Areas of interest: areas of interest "Basketball Arena"
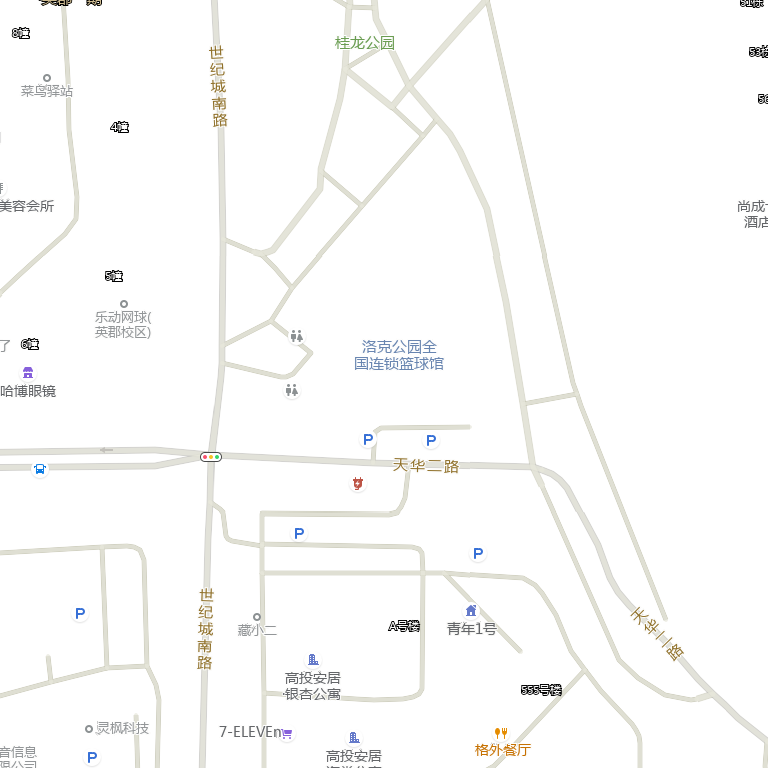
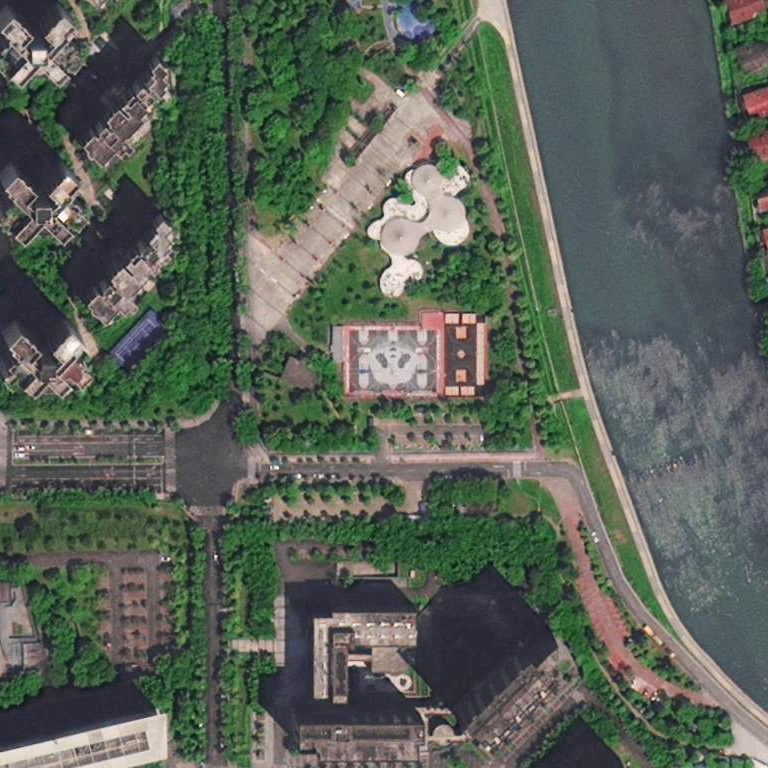